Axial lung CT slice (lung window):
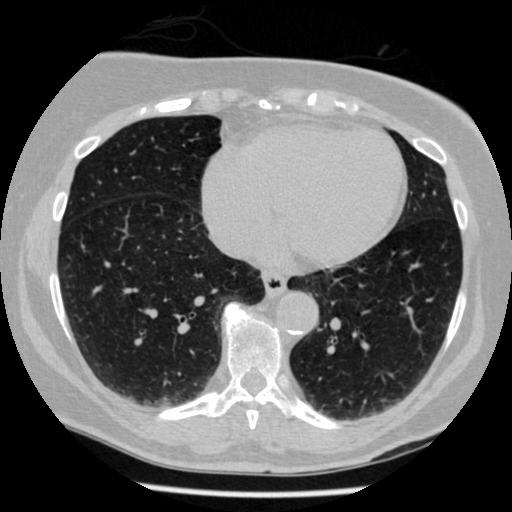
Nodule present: no